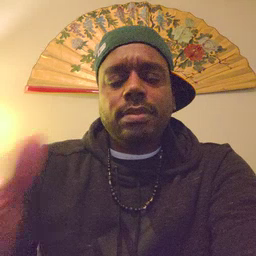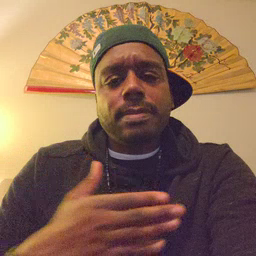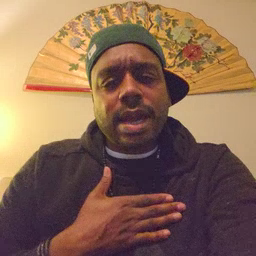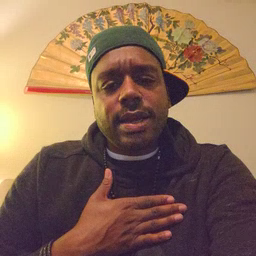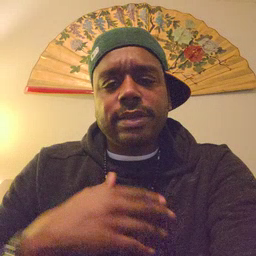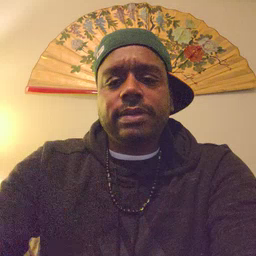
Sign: minemy